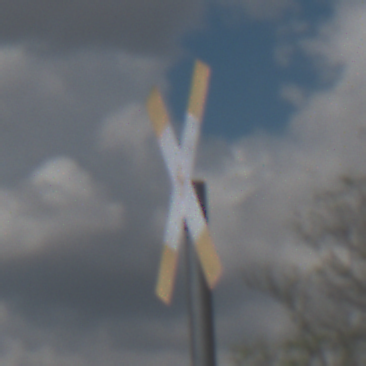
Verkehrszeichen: Andreaskreuz
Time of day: Midday
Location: Outdoor (Nature)
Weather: PartlyCloudy
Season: Autumn
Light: Natural